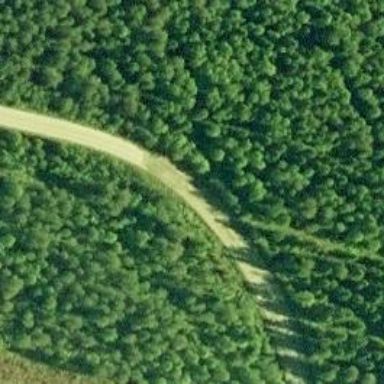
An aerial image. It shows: Unclassified road with asphalt surface and embankment.